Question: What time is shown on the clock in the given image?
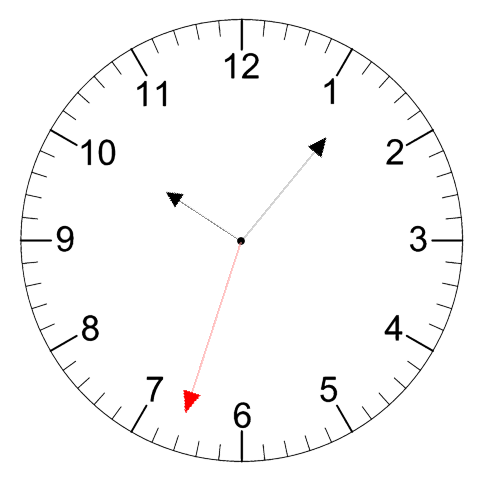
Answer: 10:06:33